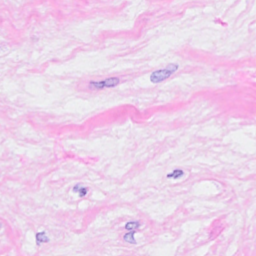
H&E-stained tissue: Breast